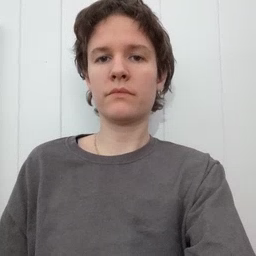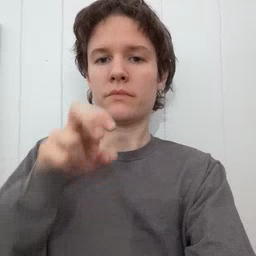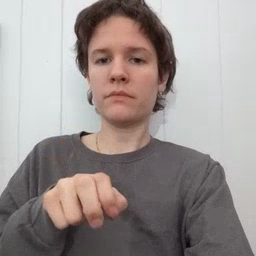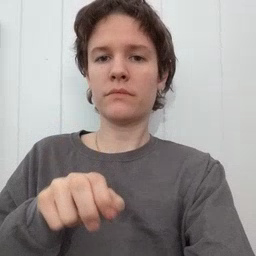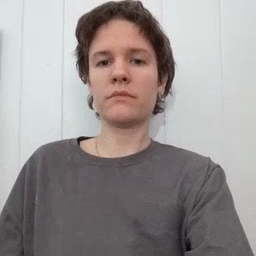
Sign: chair